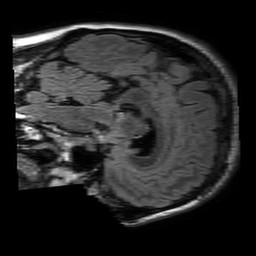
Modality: FLAIR
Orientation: sagittal
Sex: male
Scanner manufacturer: philips
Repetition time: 11 s
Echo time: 0.125 s